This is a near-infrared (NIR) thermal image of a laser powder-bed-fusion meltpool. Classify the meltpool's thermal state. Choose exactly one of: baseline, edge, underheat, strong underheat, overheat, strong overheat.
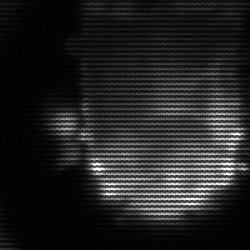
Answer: baseline